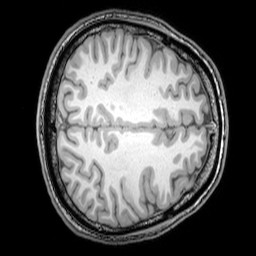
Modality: T1w
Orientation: axial
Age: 21
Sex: male
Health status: healthy
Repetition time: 0.081 s
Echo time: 0.037 s